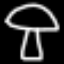
Label: mushroom